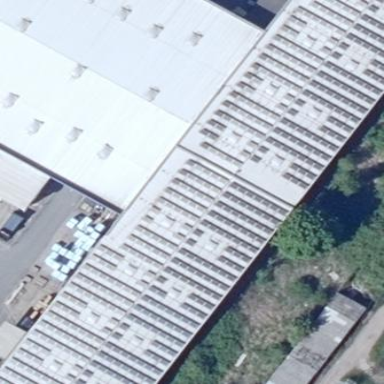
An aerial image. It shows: Industrial building.